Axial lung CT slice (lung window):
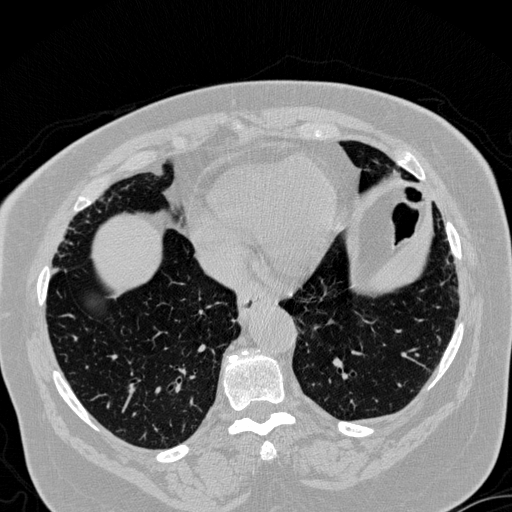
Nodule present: no